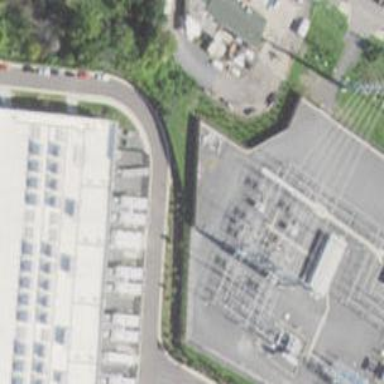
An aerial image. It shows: Switch for power supply.